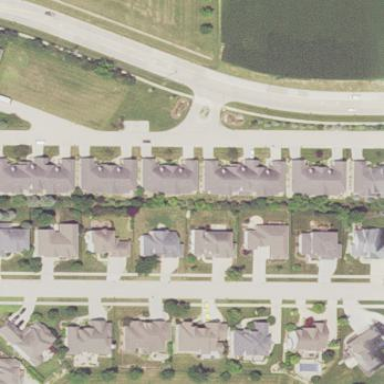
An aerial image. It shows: Residential area within neighborhood.